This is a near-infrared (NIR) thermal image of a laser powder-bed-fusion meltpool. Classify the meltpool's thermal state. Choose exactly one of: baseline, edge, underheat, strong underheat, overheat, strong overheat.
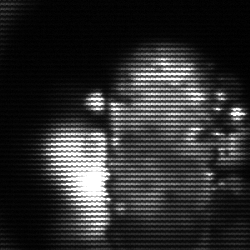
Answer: strong underheat